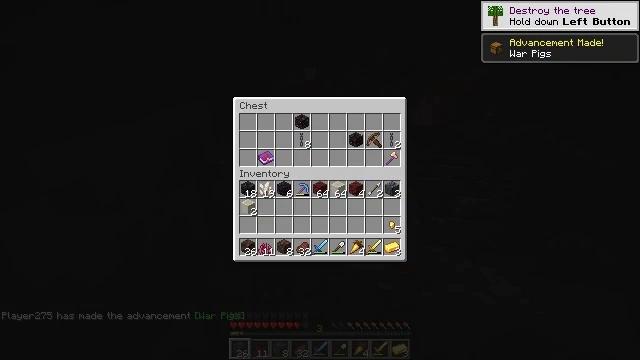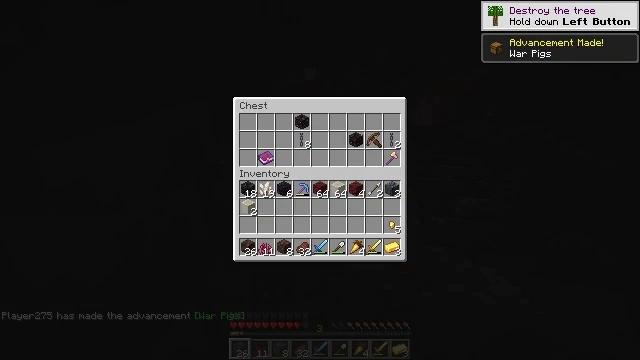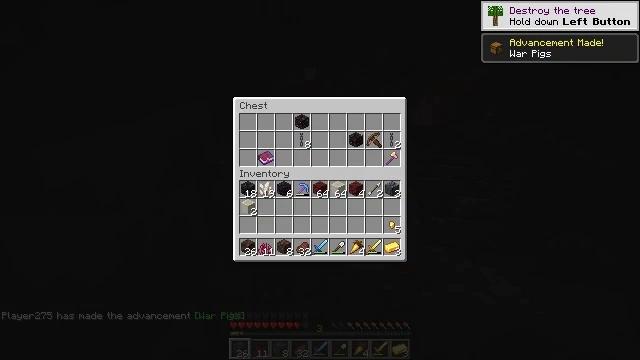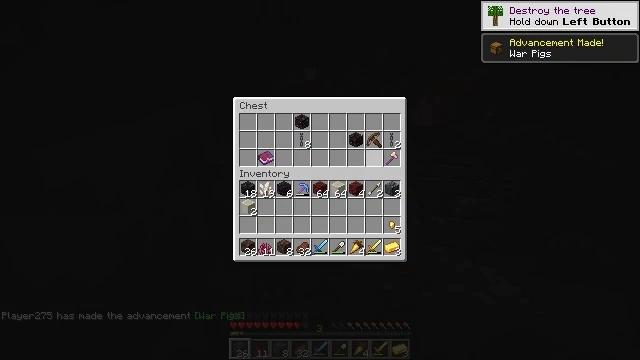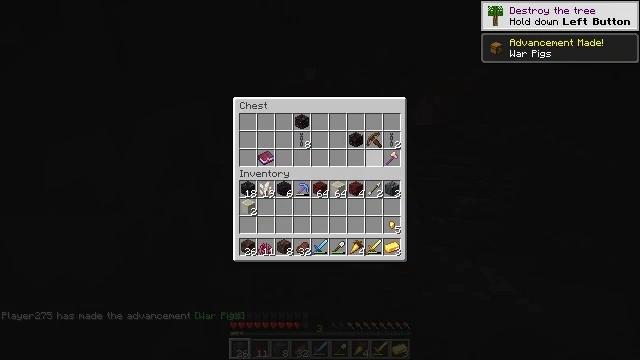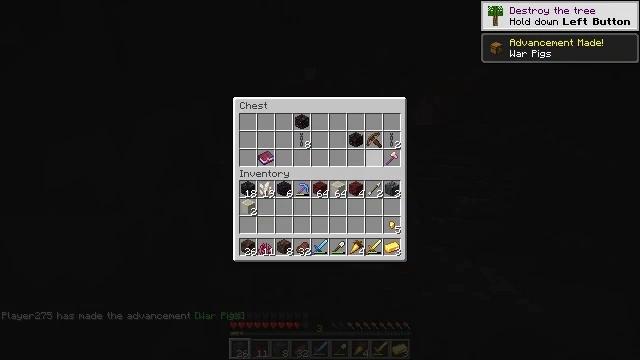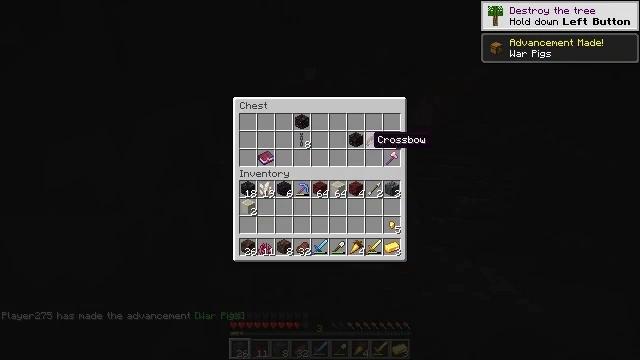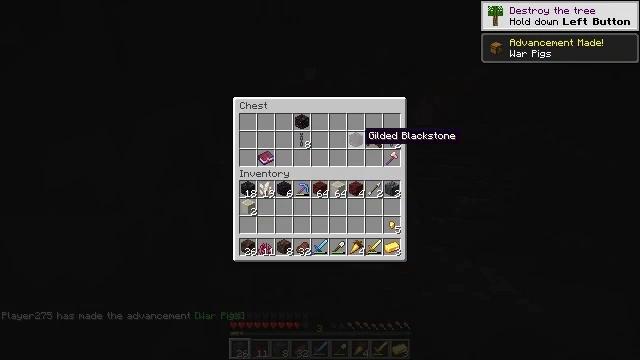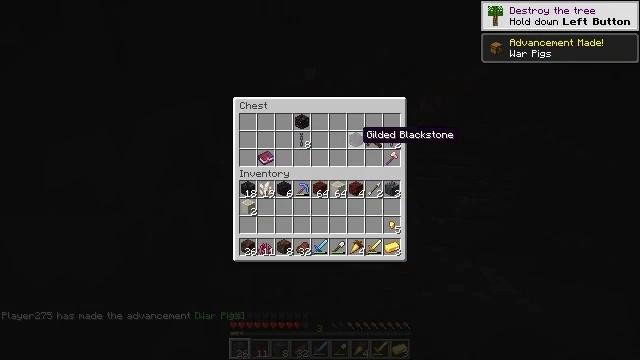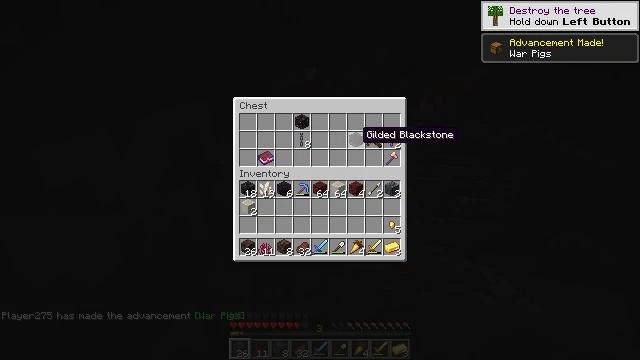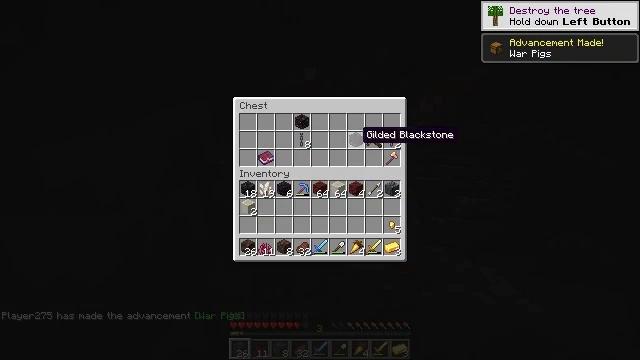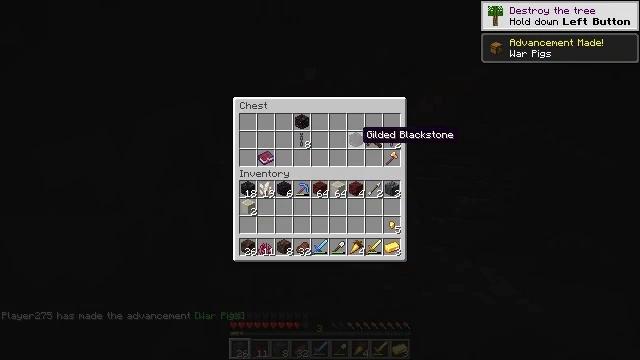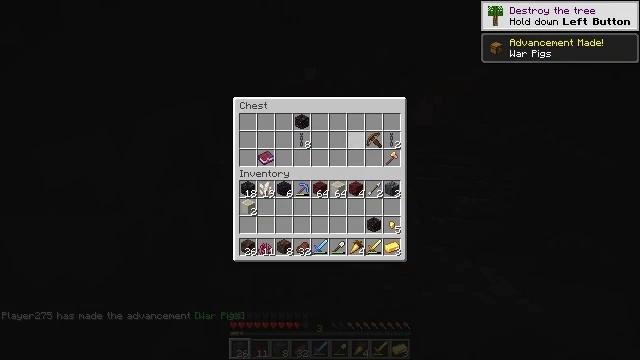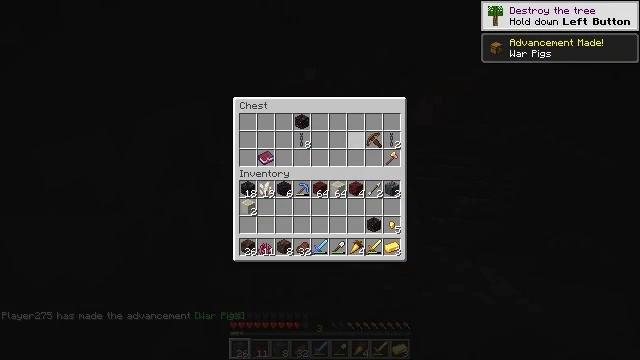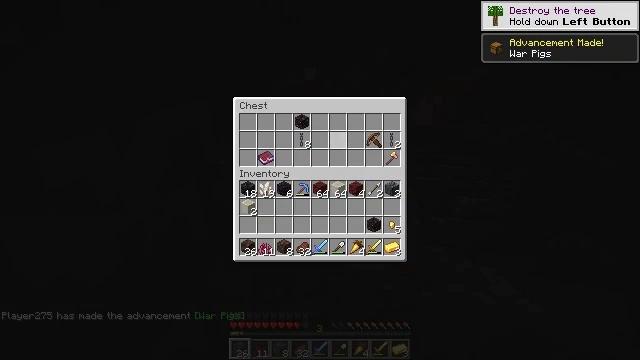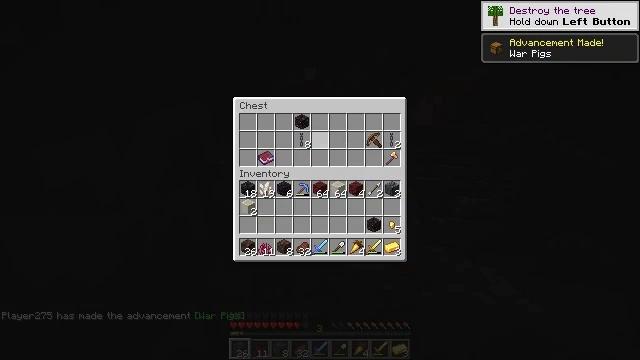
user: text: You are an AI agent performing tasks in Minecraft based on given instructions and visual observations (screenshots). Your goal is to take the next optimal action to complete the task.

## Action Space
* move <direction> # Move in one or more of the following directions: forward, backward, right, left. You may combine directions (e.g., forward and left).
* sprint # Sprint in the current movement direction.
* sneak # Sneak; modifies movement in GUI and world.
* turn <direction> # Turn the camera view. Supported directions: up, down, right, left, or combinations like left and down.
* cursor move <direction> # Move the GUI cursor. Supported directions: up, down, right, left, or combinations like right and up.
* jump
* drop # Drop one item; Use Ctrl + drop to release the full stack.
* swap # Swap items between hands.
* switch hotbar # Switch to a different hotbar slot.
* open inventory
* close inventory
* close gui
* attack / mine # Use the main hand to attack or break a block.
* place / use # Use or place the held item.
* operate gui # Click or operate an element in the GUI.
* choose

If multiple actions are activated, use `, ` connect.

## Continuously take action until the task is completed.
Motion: motion action
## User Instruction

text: Gather the chest from its place.
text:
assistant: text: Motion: sneak
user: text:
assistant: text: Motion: sneak
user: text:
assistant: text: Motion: sneak, turn up
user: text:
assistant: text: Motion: sneak
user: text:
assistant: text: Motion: sneak
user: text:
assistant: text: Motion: sneak
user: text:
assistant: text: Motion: sneak, turn left
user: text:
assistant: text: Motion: sneak
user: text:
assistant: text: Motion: sneak
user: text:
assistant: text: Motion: sneak
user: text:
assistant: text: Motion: sneak
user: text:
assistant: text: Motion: sneak, attack / mine
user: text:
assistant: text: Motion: sneak, attack / mine
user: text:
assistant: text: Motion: sneak, turn left
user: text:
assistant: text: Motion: sneak, turn left
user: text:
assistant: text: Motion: sneak
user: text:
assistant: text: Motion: sneak
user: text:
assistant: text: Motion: sneak
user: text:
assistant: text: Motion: sneak
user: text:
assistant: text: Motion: sneak
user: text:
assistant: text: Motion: sneak
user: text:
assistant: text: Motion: sneak
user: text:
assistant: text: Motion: sneak
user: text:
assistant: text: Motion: sneak
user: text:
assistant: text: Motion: sneak
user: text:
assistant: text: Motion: sneak, attack / mine
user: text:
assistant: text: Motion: sneak, attack / mine
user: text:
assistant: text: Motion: sneak, turn right and down
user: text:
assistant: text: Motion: sneak, turn right and down
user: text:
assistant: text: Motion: sneak, turn right and down